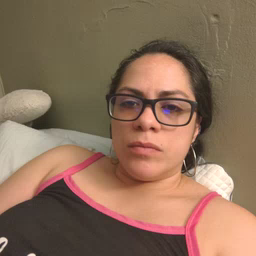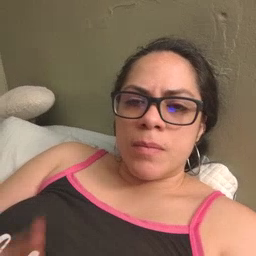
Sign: bad